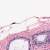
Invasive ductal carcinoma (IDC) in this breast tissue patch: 0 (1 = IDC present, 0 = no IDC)